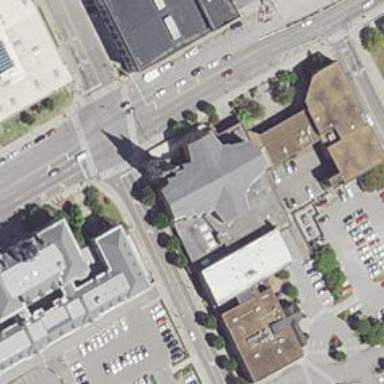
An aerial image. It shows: Building that serves as place of worship.